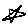
Label: star